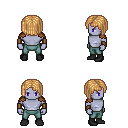
a pixel art fantasy rpg character, male body template, dark elf, purple skin, leather shoulder armor, teal pants, light blonde pageboy hairstyle, leather bracers, black shoes, four views (front, back, left, right), 2x2 character sprite sheet, small pixel art, hard edges, no anti-aliasing